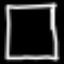
Label: square